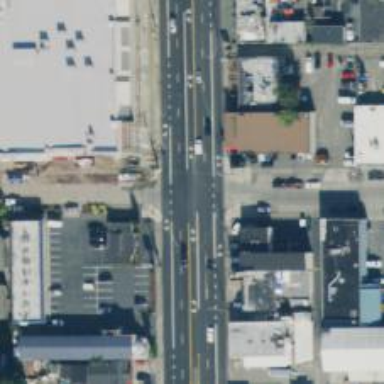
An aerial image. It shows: Primary highway with separate asphalt sidewalk.